Question: I am working with EntityFramework 5, .NET 4.5 C#. I want to add custom SQL to the Member DBset. I want to be able to select by 'Name' and 'Surname' using the following statement
'''
RosteringDBContainer db = new RosteringDBContainer();
var results = db.Members.Select("dave", "davidson"); //first name and surname
'''
This should execute the SQL:
'''
SELECT *
FROM Member
WHERE Name='{0}'
AND Surname='{1}';
'''
I know that i can do this using extension methods and 'db.Members.Execute("SQL Here");', i just want to know if there is some more explicit way of doing this.

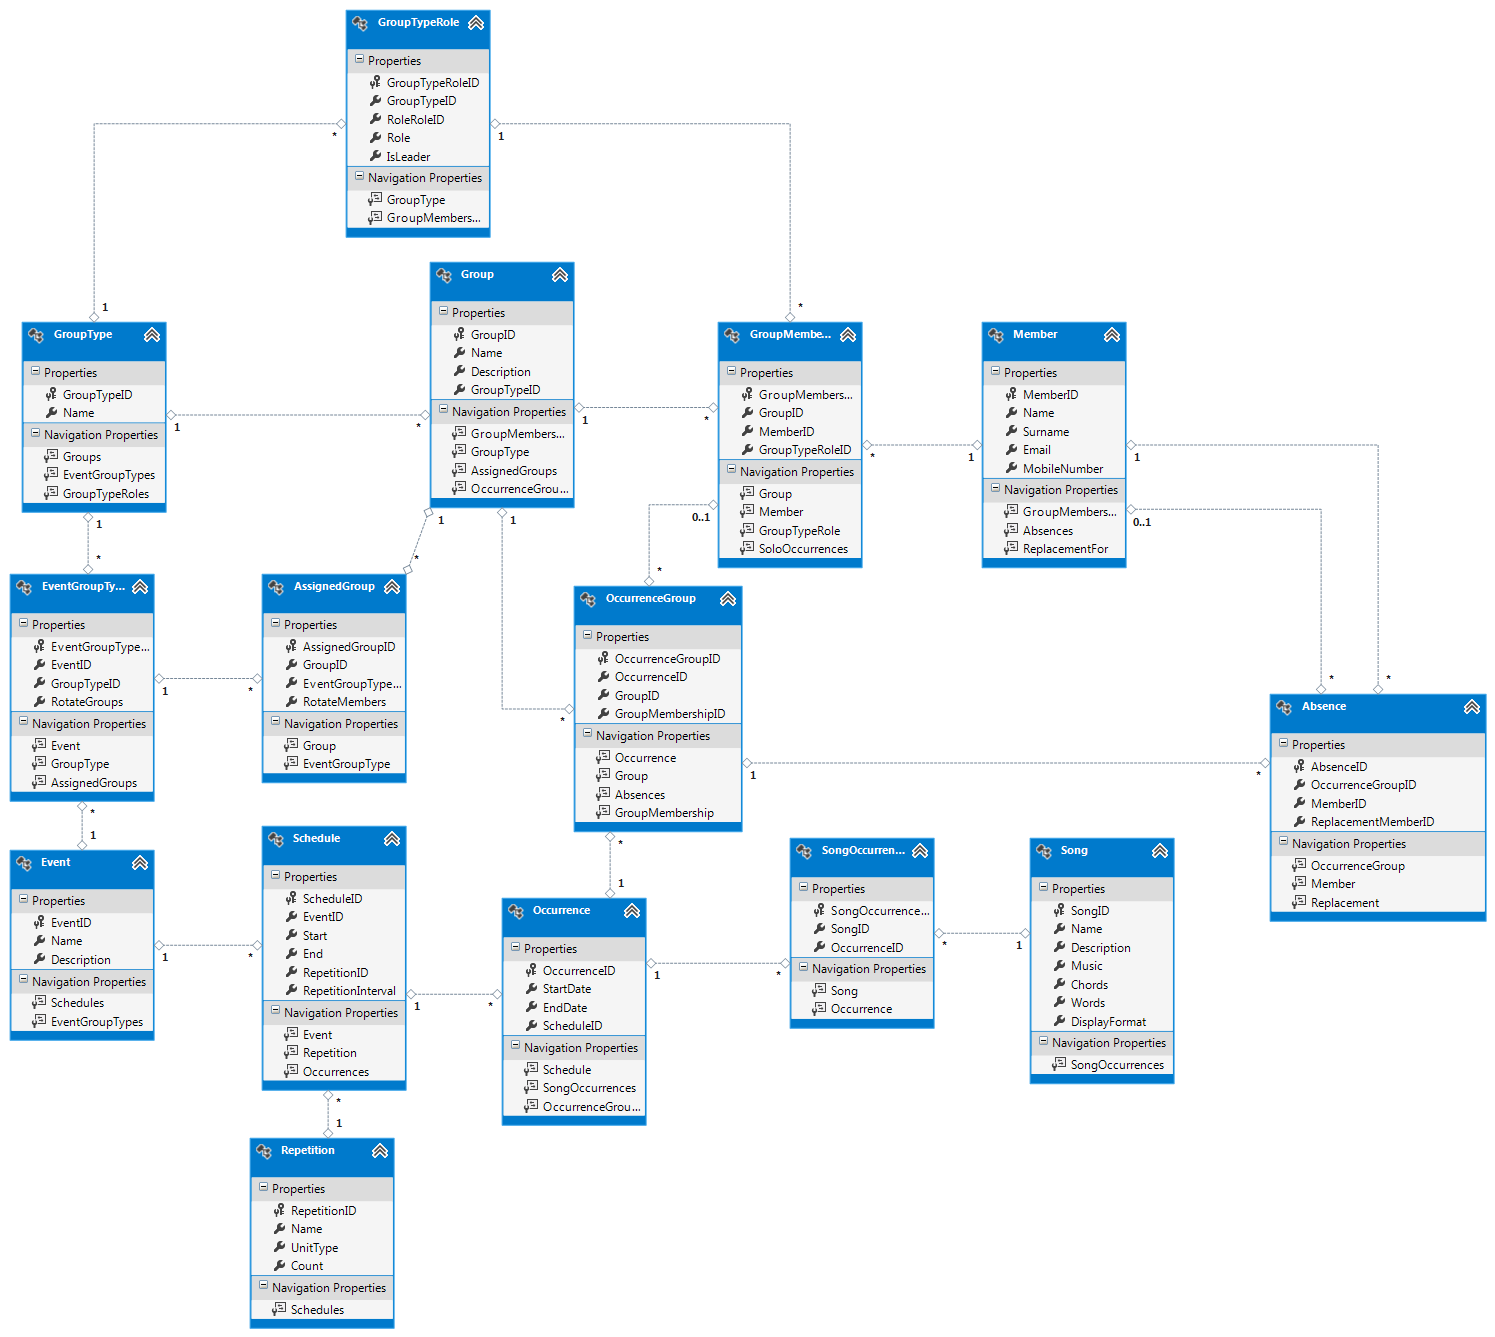
Answer: You can create an extension method for RosteringDBContainer.Members and use linq to get the desired result, code would look something like this:
'''
public static IEnumerable<Member> SelectMembers(this DbSet<Member> members, string name, string surname)
{
return from m in members
where m.Name == name and m.Surname == usrname
select m;
}
'''